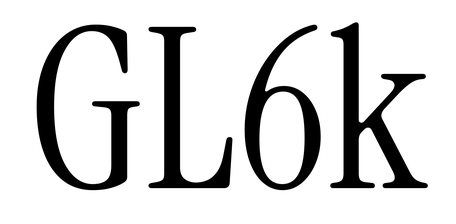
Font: InstrumentSerif-Regular